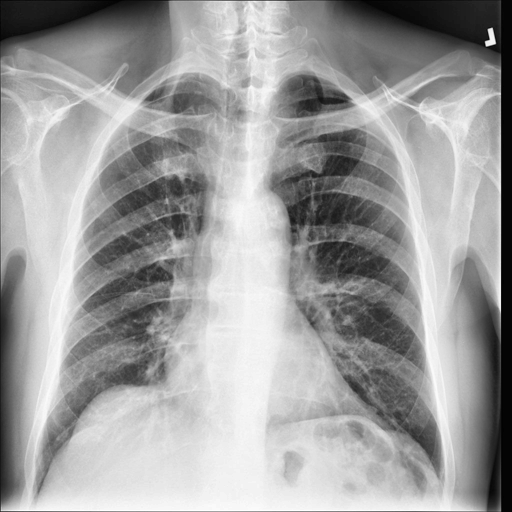
Finding: NORMAL